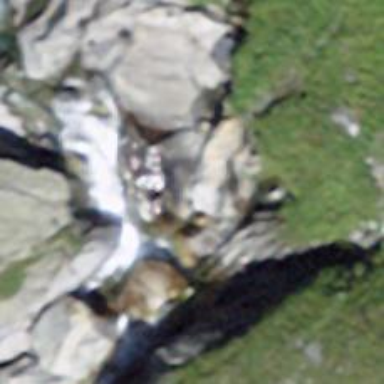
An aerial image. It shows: Beautiful waterfall in nature.